Question: I decided to follow <URL> installed, as well as the ASP.NET MVC3 tools.
I created the project and starting debugging it by going to 'Debug->Start Debugging' - which then opened my browser to 'http://localhost:50531' and displayed:

According to the tutorial, that's not what I'm supposed to see.
- -
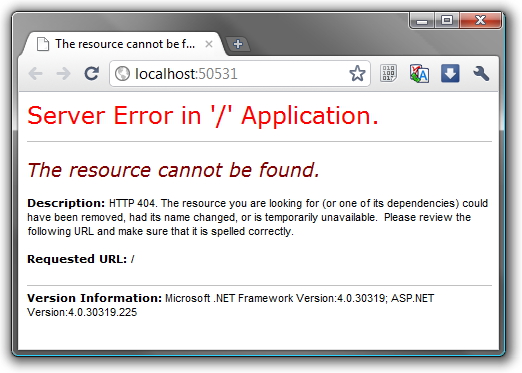
Answer: Did you use the presets or an empty project? If the latter, you don't have any controllers or views, thus the routing doesn't match anything, resulting in an error.